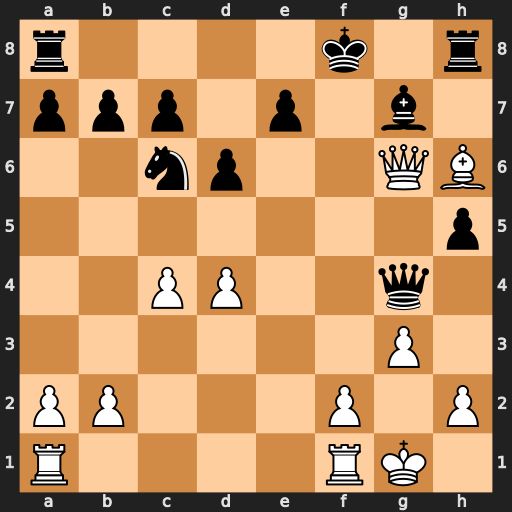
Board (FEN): r4k1r/ppp1p1b1/2np2QB/7p/2PP2q1/6P1/PP3P1P/R4RK1
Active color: w
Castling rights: -
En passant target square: -
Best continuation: Bxg7+ Kg8 Qxg4